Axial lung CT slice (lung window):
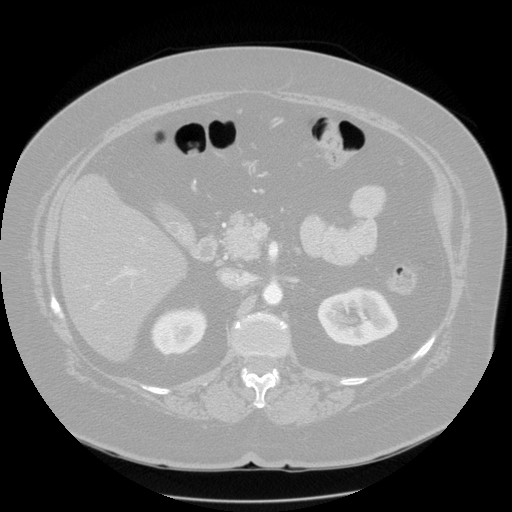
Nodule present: no